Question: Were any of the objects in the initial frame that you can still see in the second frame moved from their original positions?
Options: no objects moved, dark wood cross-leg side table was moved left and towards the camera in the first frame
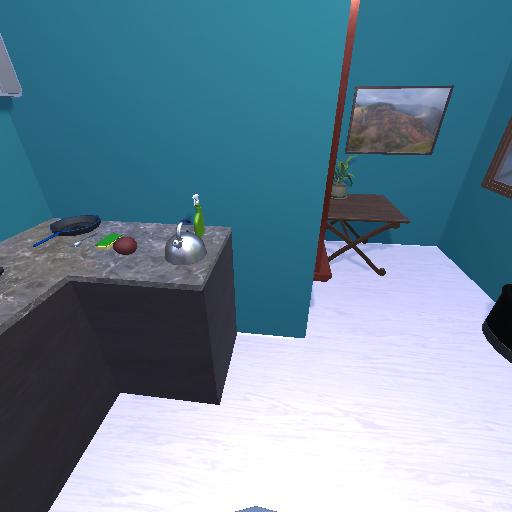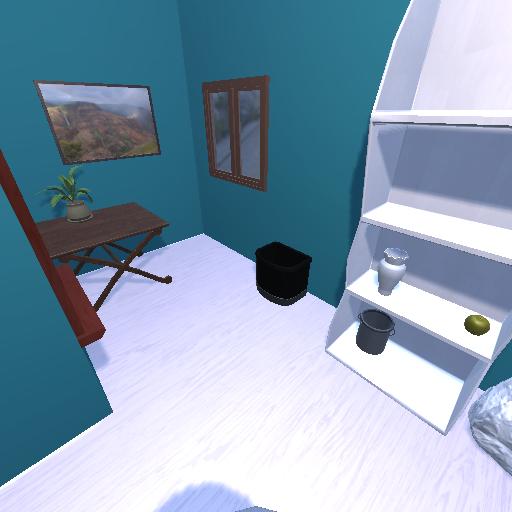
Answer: no objects moved